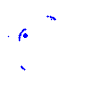
Particle: electron